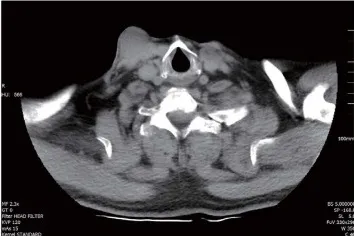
Images of patient and subcutaneous nodules. (D) Computed tomography shows several low-density nodules in the subcutaneous of the anterior neck.
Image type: radiology (ct)